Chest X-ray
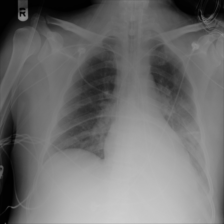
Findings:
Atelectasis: positive
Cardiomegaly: negative
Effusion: positive
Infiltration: negative
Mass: negative
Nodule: negative
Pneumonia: positive
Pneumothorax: negative
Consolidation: negative
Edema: negative
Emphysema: negative
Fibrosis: negative
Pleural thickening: negative
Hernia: negative